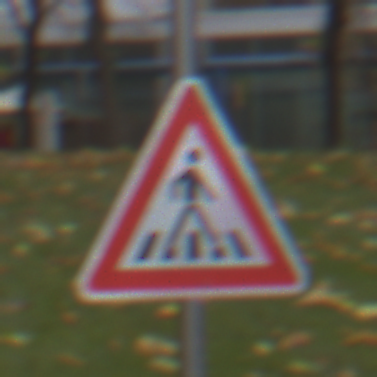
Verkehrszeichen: FussgaengerueberwegLinks
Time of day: MorningAfternoon
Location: Outdoor (Nature)
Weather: Overcast
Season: Autumn
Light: Natural